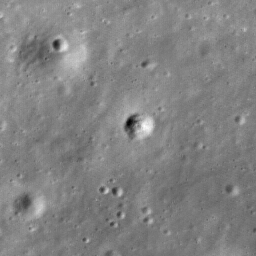
Host type: hard_negative
Lunar coordinates: latitude -24.21, longitude 17.423